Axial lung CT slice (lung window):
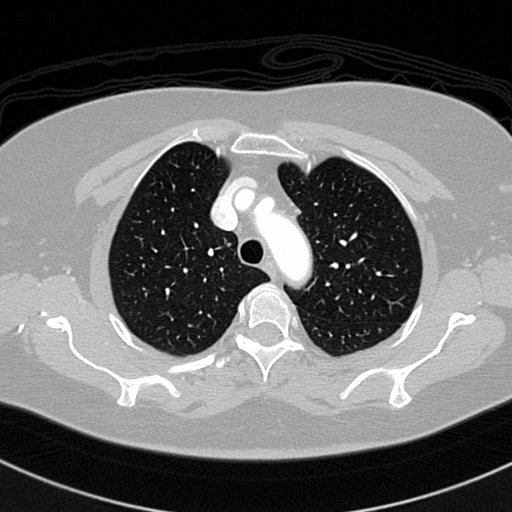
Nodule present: no